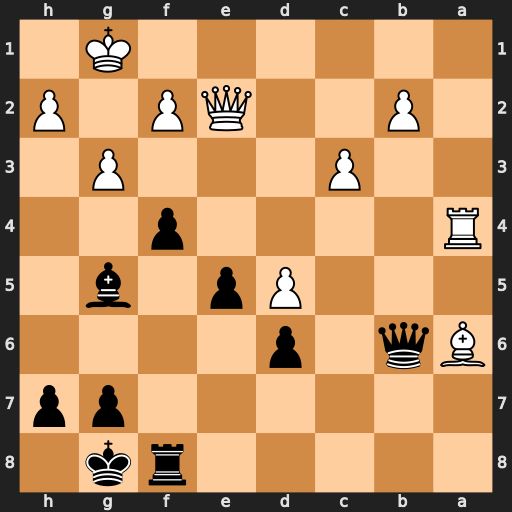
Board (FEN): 5rk1/6pp/Bq1p4/3Pp1b1/R4p2/2P3P1/1P2QP1P/6K1
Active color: b
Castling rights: -
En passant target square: -
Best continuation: fxg3 hxg3 Rxf2 Qxf2 Be3 Qxe3 Qxe3+